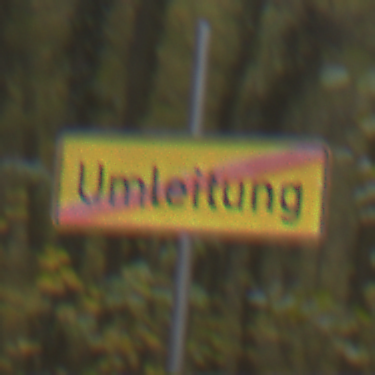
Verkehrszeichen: EndeDerUmleitungsankuendigung
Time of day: MorningAfternoon
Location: Outdoor (Nature)
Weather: Overcast
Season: Autumn
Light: Natural